Question: This should be really basic and I thought I knew this by now. But obviously I'm missing something.
On line 4859 I have the following css:
'''
.ui-panel-wrapper {
position: relative;
min-height: inherit;
border: 0;
overflow-x: hidden;
z-index: 999;
}
'''
and on line 5643 I have the following css:
'''
.ui-panel-wrapper {
min-height: auto !important;
}
'''
But the output is this:

Why isn't my last statement overriding the first statement?
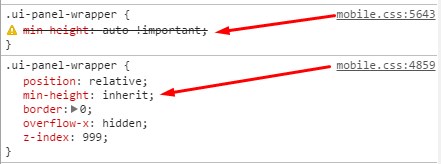
Answer: The warning symbol next to the rule indicates that it is being ignored because it is invalid, not because it's being overridden. Hover over it to see the specific message.
As many others have pointed out, the value you needed was '0', not 'auto'.